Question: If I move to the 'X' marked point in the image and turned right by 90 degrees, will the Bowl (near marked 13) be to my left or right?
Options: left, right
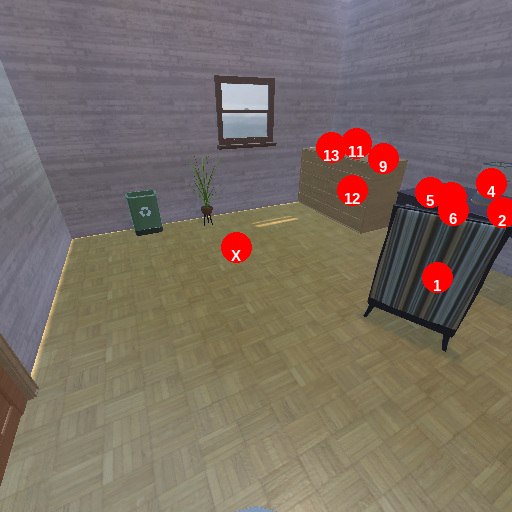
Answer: left